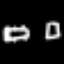
Label: bed